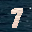
Label: 7